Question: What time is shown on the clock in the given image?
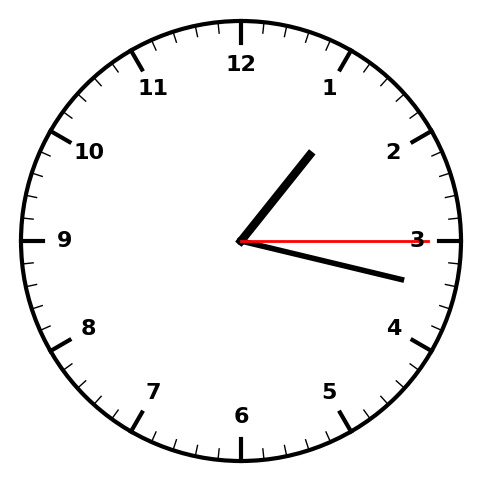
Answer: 01:17:15